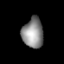
Tissue: lung
Cell type: Endothelial cells
Senescence score: 0.5454
Nuclear area (px): 616
Mean DAPI intensity: 139.648